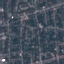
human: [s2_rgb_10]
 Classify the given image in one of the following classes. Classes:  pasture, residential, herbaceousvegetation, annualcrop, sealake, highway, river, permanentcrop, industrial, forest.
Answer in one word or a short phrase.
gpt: Residential